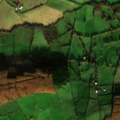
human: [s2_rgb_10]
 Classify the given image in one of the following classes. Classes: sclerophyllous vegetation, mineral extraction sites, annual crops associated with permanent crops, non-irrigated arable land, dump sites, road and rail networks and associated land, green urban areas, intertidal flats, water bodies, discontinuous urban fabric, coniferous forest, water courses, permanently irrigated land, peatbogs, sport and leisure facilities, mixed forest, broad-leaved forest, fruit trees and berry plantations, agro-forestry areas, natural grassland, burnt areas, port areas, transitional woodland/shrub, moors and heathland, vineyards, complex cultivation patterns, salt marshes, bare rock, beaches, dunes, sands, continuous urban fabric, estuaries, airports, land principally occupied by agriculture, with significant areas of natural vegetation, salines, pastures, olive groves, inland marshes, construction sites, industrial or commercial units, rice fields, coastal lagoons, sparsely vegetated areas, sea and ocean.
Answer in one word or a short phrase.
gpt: non-irrigated arable land, pastures, coniferous forest